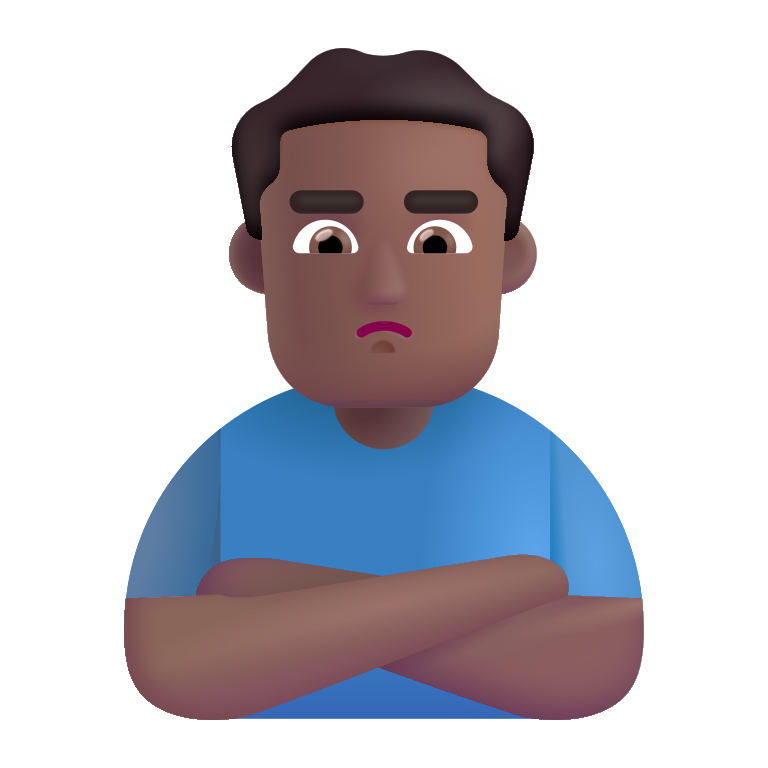
man pouting color  dark